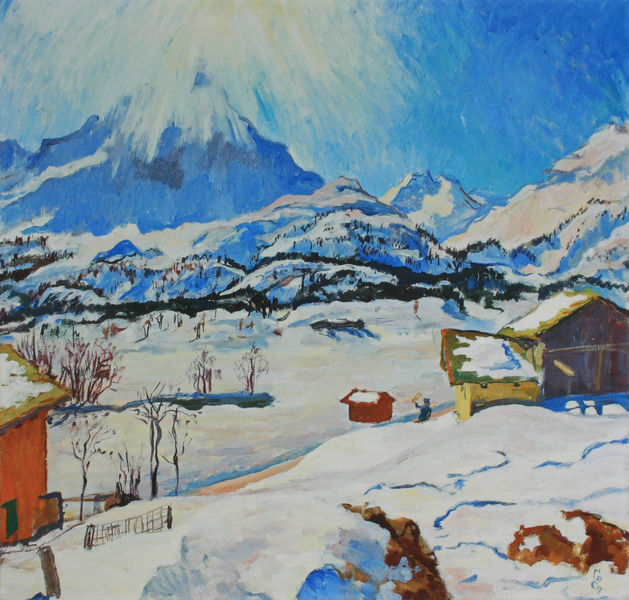
Titel: Winterlandschaft Maloja
Künstler: Giovanni Giacometti
Institution: Privatbesitz
Schlagwörter: baum, berg, blau, dunkel, felsen, gemälde, himmel, mann, schatten, weiß, bäume, gelb, grün, landschaft, menschen, see, teich, äste, abend, braun, bunt, fenster, hell, holz, licht, orange, schwarz, strasse, dach, eis, haus, rot, schnee, weg, zaun, expressionismus, lang, mensch, stein, öl, ast, bach, ferne, horizont, häuser, kalt, natur, gitter, hütte, sonne, person, wald, kinder, schuppen, stock, japan, man, mittag, nachmittag, warm, berge, gebirge, gipfel, hang, modern, dorf, dächer, kahl, hütten, türe, winter, treiben, hoch, frühling, eingang, heiss, strahlen, alpen, pfahl, urlaub, wälder, acryl, sonnig, sonnenschein, sonnenstrahlen, gehölz, nadelbäume, tannenbäume, hügeö, winterlandschaft, schlitten, schneebedeckt, rde, scholle, winken, gefroren, tauwetter, schmelzen, verschneit, weinberge, schattne, berghütten, karge landschaft, postbote, geirge, schee, schneeschmelze, mauere, baumketten, bverschneit, isig, spiegen, strahlene, gemmälde, grübn, tauen, öll, aper